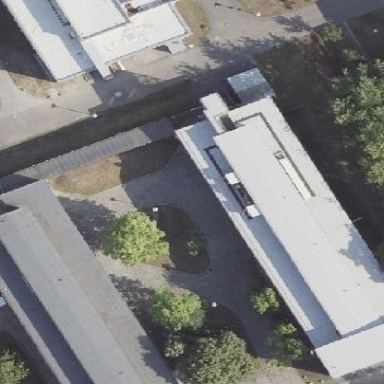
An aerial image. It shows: Part of building.